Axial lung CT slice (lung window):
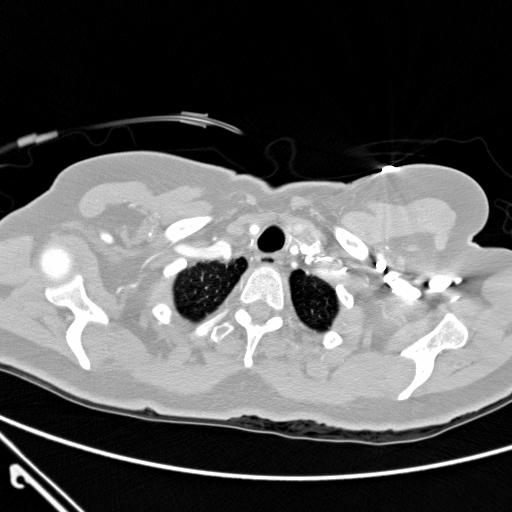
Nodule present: no